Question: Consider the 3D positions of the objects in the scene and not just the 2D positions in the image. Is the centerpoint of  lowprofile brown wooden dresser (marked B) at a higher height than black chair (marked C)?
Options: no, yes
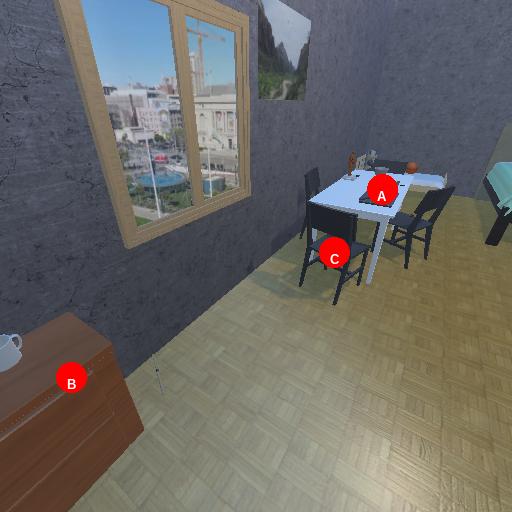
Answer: no